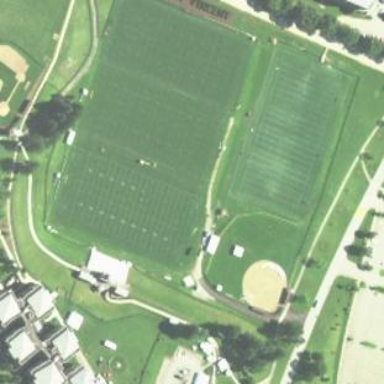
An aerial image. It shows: American football pitch with grass surface.